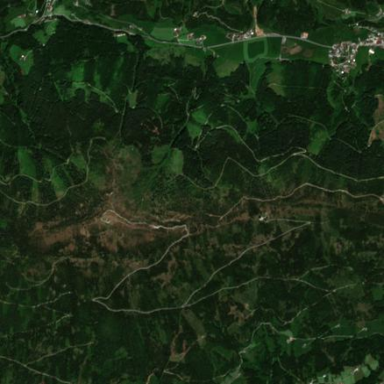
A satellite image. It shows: Forest.